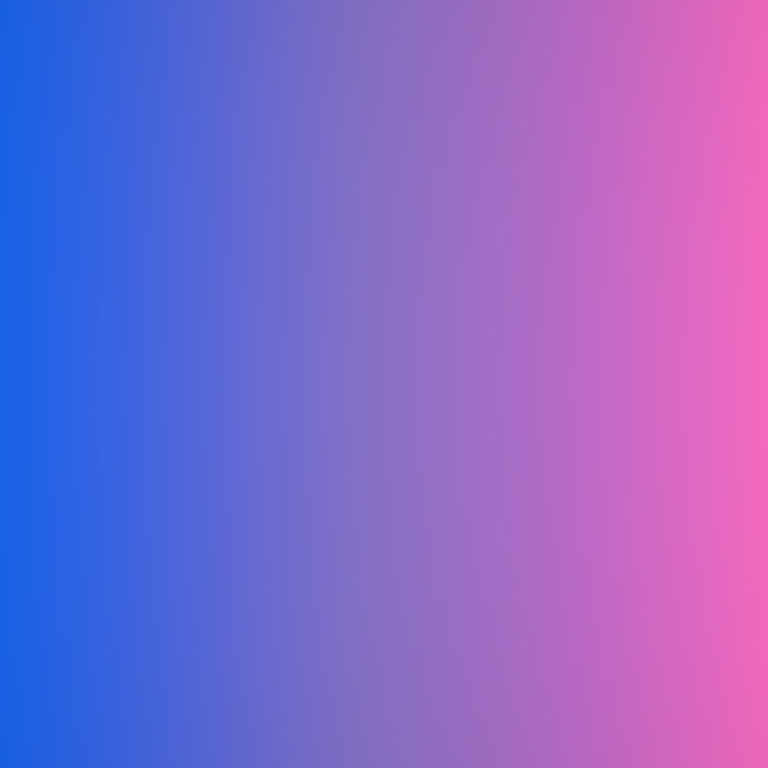
Abstract light effect, smooth gradient from blue to pink, calm atmosphere, soft glow, no room, no furniture, no objects.